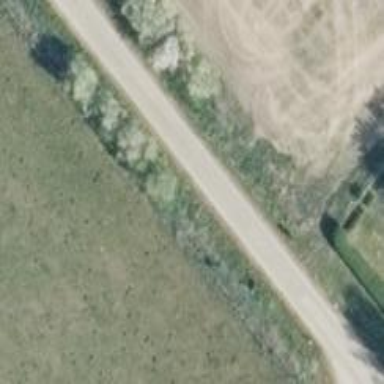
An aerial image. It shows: Unclassified road.